高一 · 代数
$A=\{x \in \mathbf{N} \mid 1 \leqslant x \leqslant 10\}, B=\left\{x \in \mathbf{R} \mid x^{2}+x-6=0\right\}$, 则图 1-1-1 中阴影部分表示的集合为

图 1-1-1
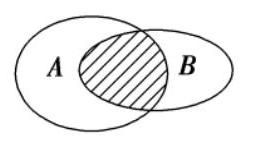
答案: $\{2\}$
解析: 注意到集合 $A$ 中的元素为自然数, 因此 $A=\{1,2,3,4,5,6,7,8,9,10\}$, 而 $B=\{-3,2\}$, 因此阴影部分表示的是 $A \cap B=\{2\}$.

【答案】 $\{2\}$